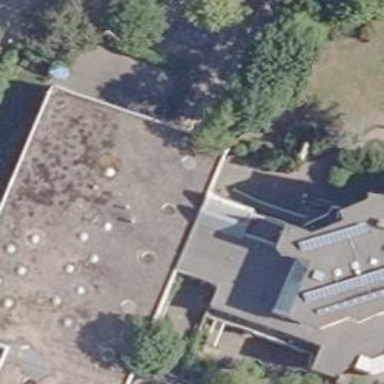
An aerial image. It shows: Community centre.